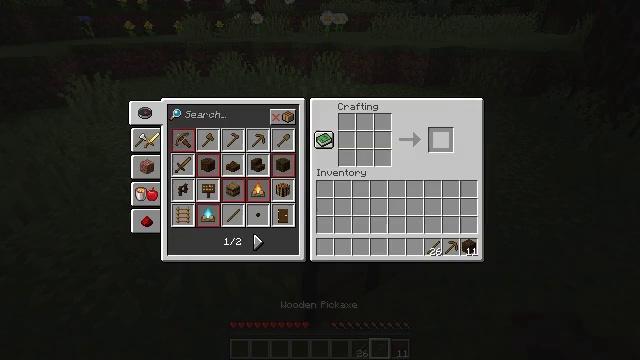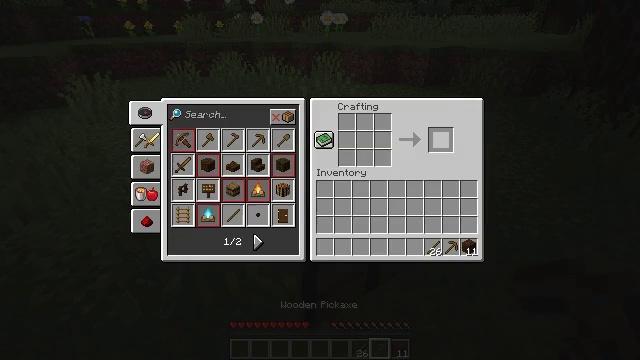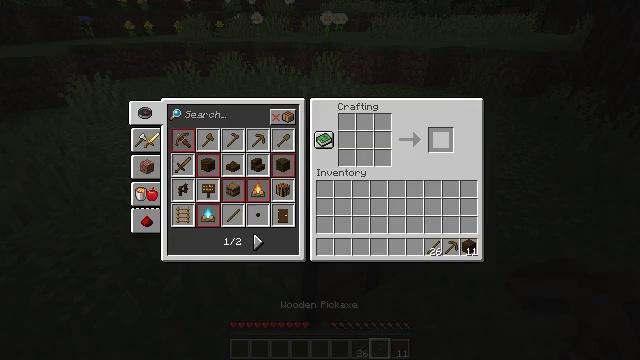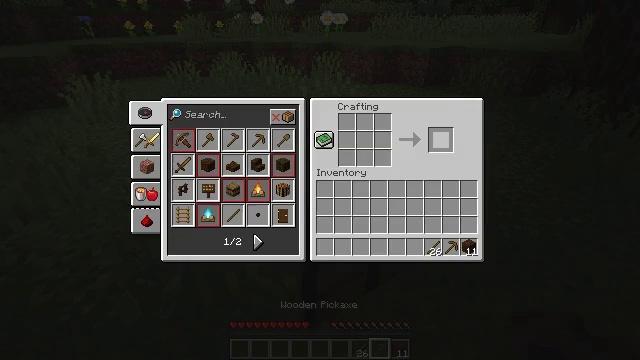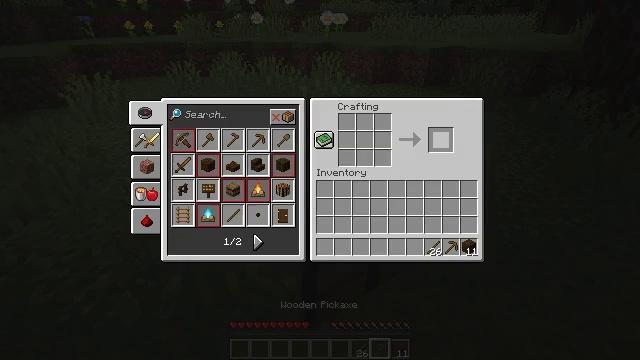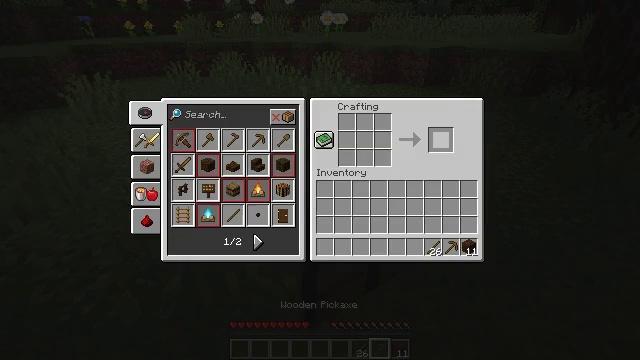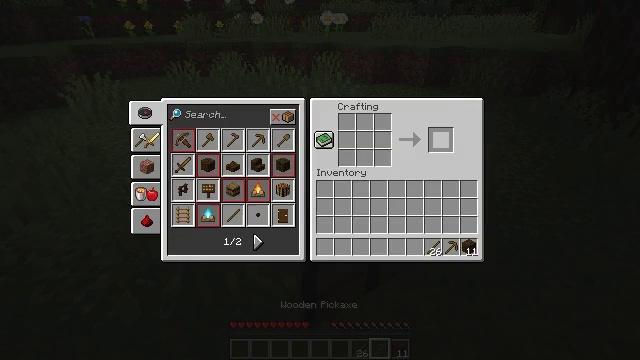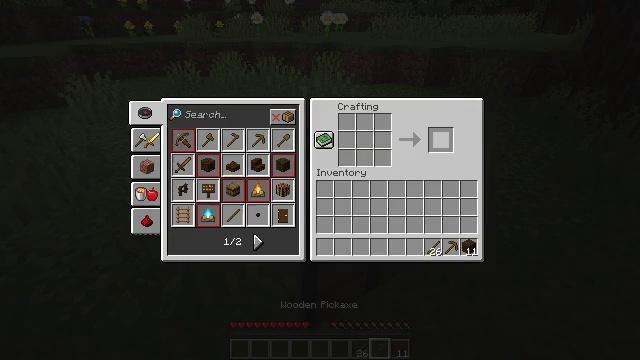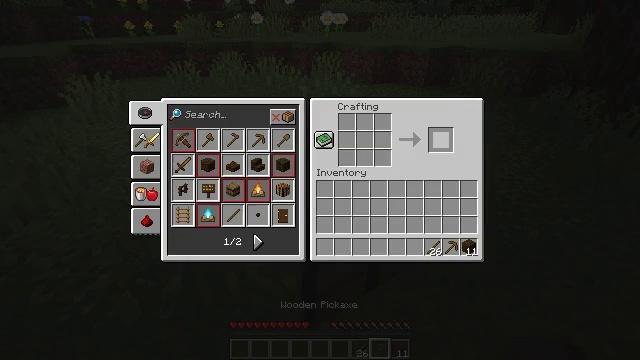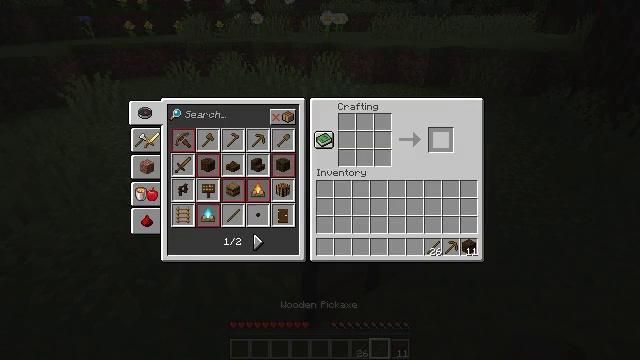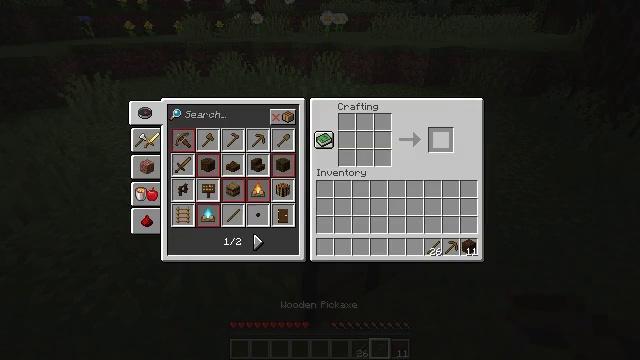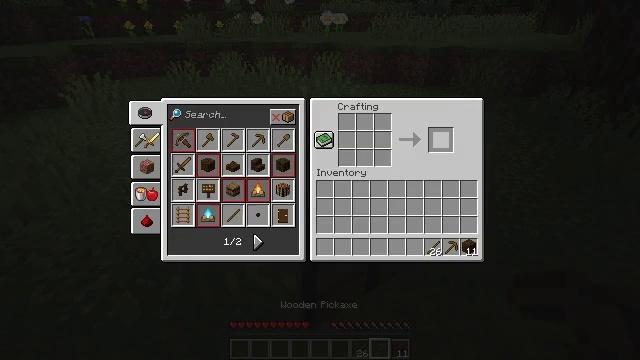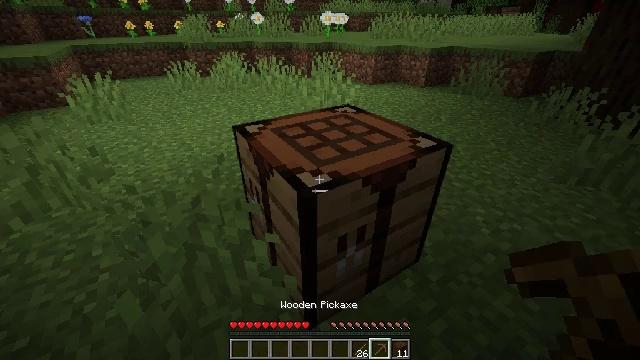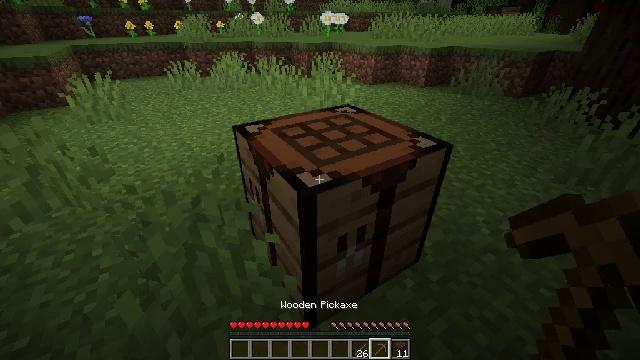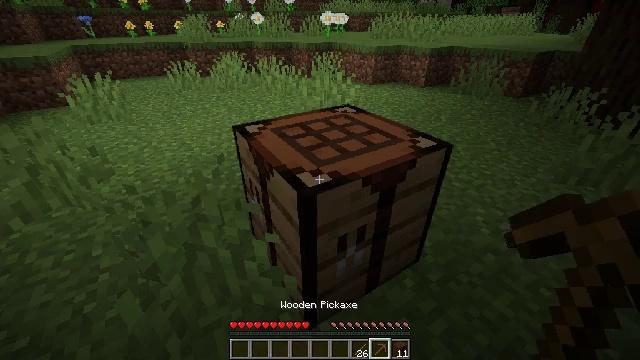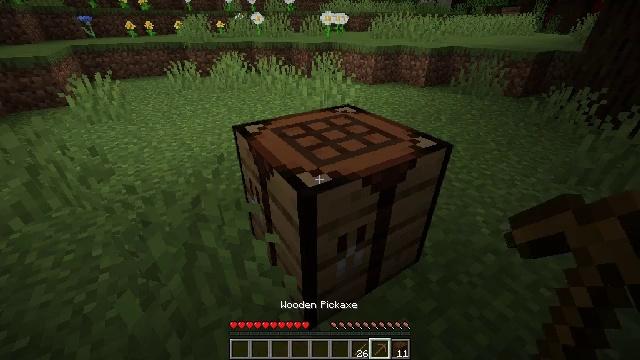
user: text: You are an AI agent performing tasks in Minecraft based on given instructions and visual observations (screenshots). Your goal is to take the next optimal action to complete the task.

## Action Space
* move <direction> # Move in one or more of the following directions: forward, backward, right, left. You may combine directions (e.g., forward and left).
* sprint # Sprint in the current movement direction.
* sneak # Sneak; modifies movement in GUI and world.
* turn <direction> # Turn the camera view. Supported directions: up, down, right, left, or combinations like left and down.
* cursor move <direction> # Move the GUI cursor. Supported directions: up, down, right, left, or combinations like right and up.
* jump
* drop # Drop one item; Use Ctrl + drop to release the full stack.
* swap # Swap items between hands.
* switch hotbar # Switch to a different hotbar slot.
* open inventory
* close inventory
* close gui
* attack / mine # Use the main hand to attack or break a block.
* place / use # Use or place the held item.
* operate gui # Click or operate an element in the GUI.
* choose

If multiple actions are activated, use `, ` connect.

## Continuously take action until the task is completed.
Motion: motion action
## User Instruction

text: Mine the dark oak log from a tree.
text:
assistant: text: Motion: open gui
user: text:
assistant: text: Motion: no_op
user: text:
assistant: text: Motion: no_op
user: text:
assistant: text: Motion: no_op
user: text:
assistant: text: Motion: no_op
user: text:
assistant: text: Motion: no_op
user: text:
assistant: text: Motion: no_op
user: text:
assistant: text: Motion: no_op
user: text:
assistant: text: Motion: no_op
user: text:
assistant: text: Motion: no_op
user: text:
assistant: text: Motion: no_op
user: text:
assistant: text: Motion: no_op
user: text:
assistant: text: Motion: close gui
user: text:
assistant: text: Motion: open inventory
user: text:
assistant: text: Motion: open inventory
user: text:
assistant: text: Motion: no_op
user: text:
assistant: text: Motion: no_op
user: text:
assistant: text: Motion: no_op
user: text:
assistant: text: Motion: no_op
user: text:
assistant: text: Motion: no_op
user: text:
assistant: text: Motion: no_op
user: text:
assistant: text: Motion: no_op
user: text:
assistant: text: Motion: turn right
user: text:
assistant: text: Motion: move forward, turn right
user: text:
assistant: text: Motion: move forward, turn right
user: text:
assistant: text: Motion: move forward, turn right and up
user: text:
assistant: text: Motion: move forward, turn right and up
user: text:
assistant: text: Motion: turn right and up
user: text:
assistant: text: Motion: turn right and up
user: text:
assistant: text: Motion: turn right and up